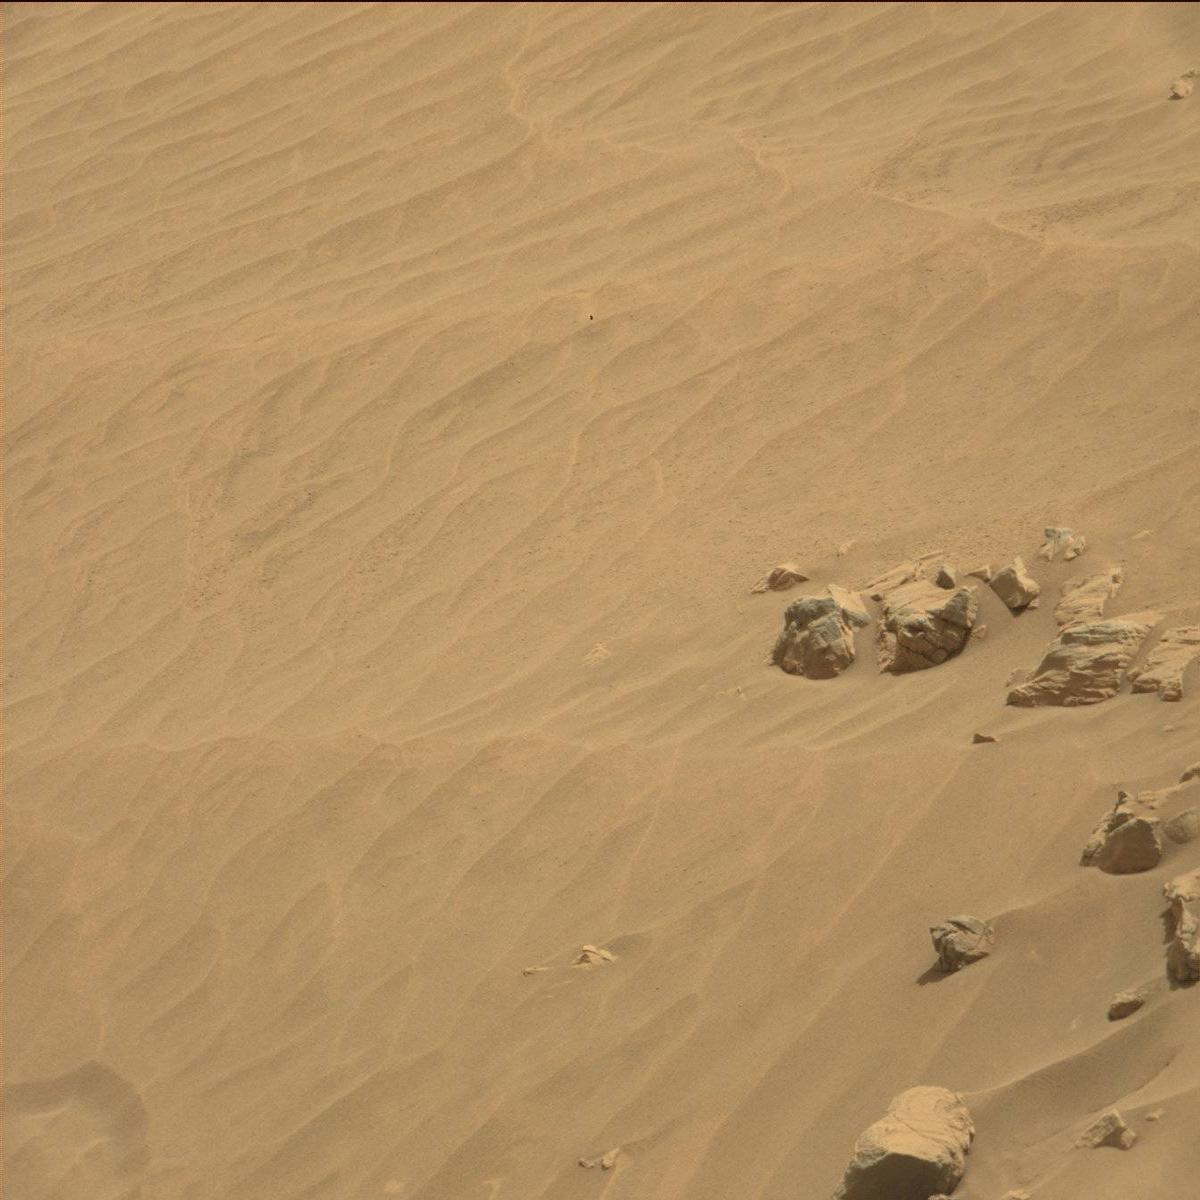
Terrain classes present: Bedrock, Sand / Soil